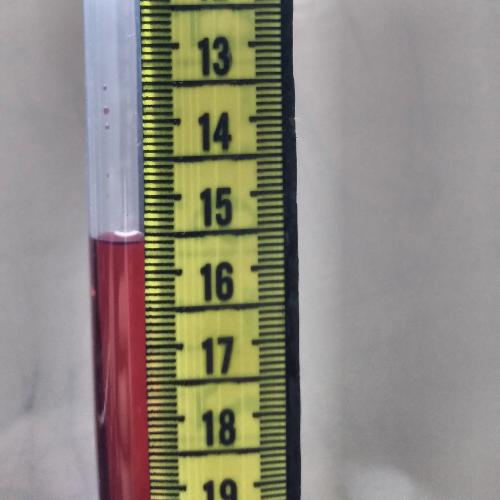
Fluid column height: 15.6 cm